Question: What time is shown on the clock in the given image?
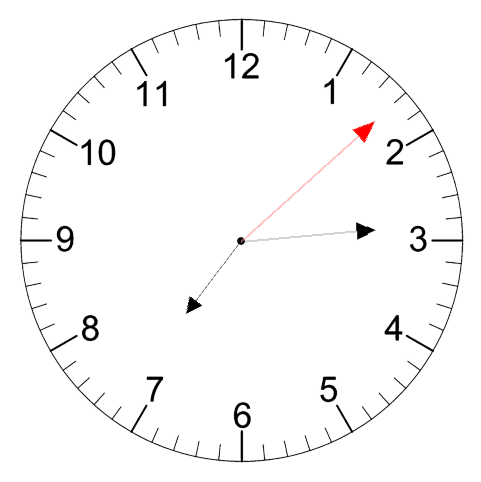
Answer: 07:14:08